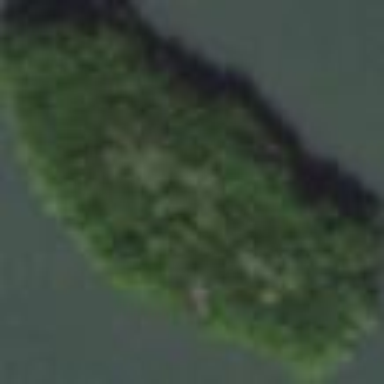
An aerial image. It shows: Islet.